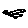
Label: bird